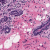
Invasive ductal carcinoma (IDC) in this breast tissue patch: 0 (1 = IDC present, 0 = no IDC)